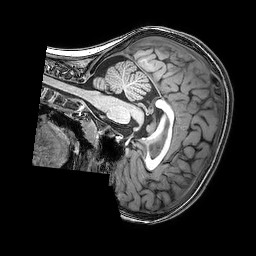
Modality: T1w
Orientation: sagittal
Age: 7
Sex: female
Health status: healthy